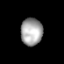
Tissue: prostate
Cell type: T cells
Senescence score: 0.76
Nuclear area (px): 580
Mean DAPI intensity: 165.047